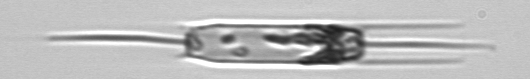
Label: Ditylum_brightwellii